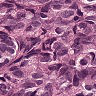
Metastatic tissue present: yes